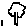
Label: tree